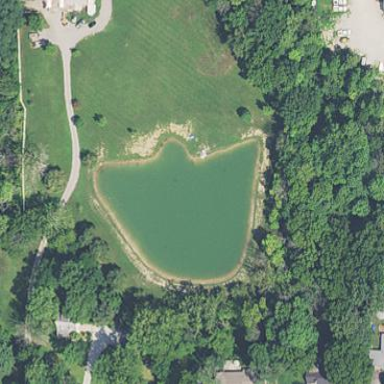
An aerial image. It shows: Retention pond containing water.